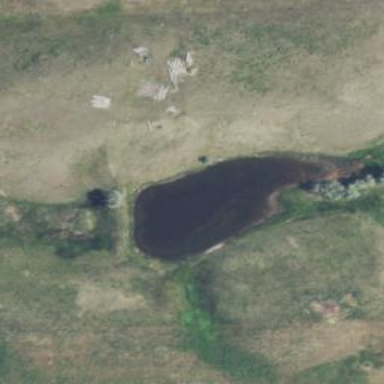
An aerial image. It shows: Reservoir.